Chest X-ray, PA view. Patient: 50 years old, sex M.
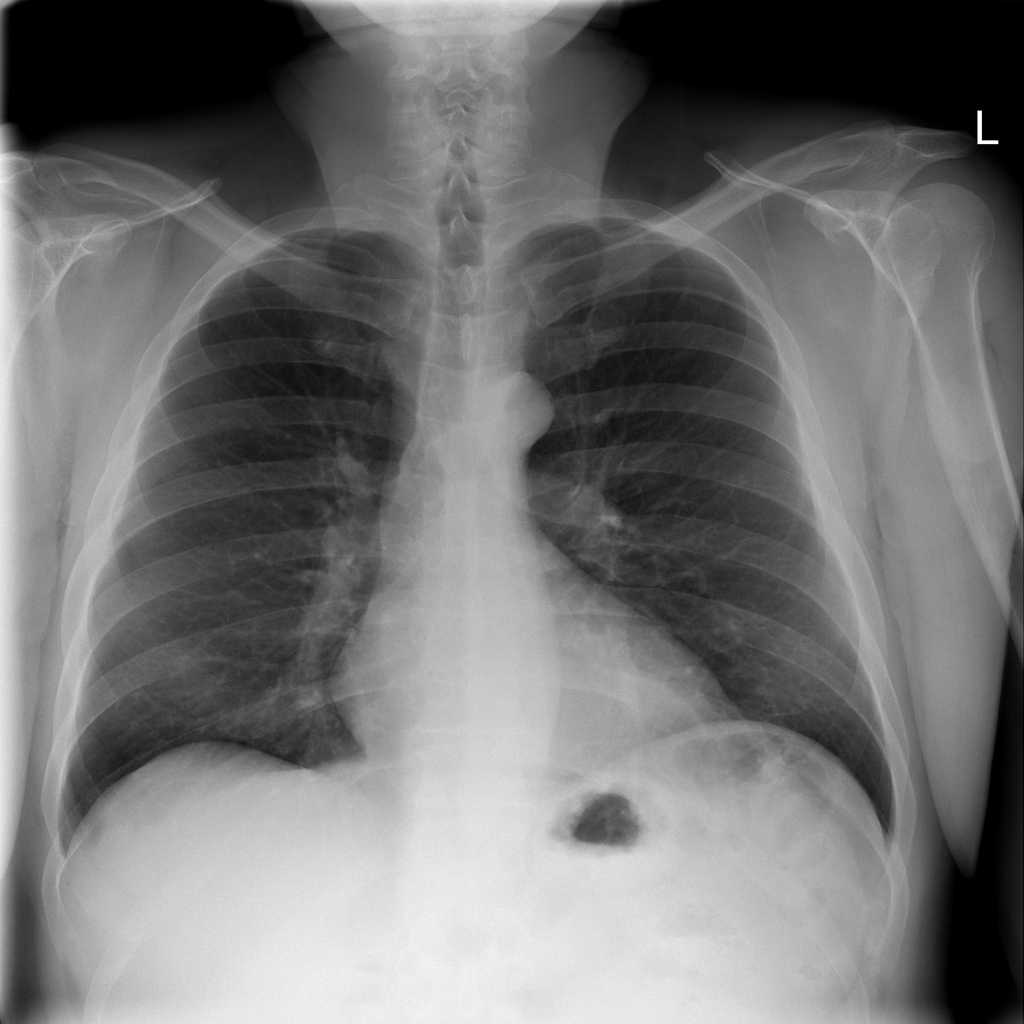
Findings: No Finding